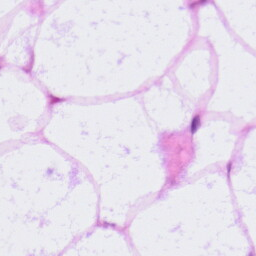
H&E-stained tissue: LymphNode